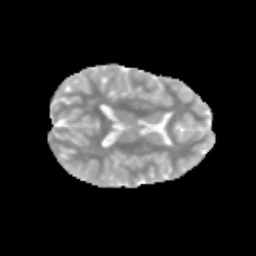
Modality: MD
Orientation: axial
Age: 10
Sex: female
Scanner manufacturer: siemens
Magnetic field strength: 3 T
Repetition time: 3.8 s
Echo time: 0.07 s